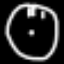
Label: clock